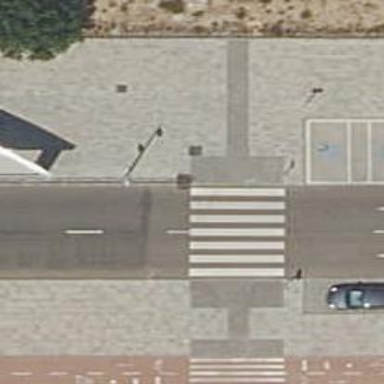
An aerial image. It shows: Uncontrolled crossing on the road.